Question: Is there a known reason why dropdown would not work inside a modal? I am using rails 4 and the dropdown works perfectly fine all over the app except for the modal. Here is how it is rendered

I suspect this might be an issue with javascript, I have tried changing the order of including javascripts in my application.js but nothing would work. Here is my application.js:
'''
//= require bootstrap
//= require jquery/jquery-2.1.1.js
//= require jquery_ujs
//= require turbolinks
//= require cloudinary
//= require jquery.turbolinks
//= require slimscroll/jquery.slimscroll.min.js
//= require bootstrap-sprockets
'''
Has anyone ran into this before? is there a fix for this? I tried searching all over but couldn't find any relevant solution
EDIT: The modal code
'''
<div class="modal fade" id="myModal" tabindex="-1" role="dialog" aria-labelledby="myModalLabel" aria-hidden="true">
'enter code here'<div class="modal-dialog">
<div class="modal-content">
<div class="modal-header">
<button type="button" class="close" data-dismiss="modal" aria-label="Close"><span aria-hidden="true">&times;</span></button>
<h4 class="modal-title" id="myModalLabel">Add Group</h4>
</div>
<div class="modal-body">
<div class="form-group"><label>Class name</label> <input type="name" placeholder="Choose a name for your group" class="form-control"></div>
<div class="form-group"><label>Class name</label> <input type="desc" placeholder="Add a description for your group" class="form-control"></div>
<div class="form-group">
<label class="font-noraml">Select</label>
<div class="input-group">
<select data-placeholder="Select a grade..." class="chosen-select" style="width:350px;" tabindex="2">
<option value="">Select</option>
<option value="Prekindergarten">Prekindergarten</option>
<option value="Kindergarten">Kindergarten</option>
<option value="1st">1st</option>
<option value="2nd">2nd</option>
<option value="3rd">3rd</option>
<option value="4th">4th</option>
<option value="5th">5th</option>
<option value="6th">6th</option>
<option value="7th">7th</option>
<option value="8th">8th</option>
<option value="9th">9th</option>
<option value="10th">10th</option>
<option value="11th">11th</option>
<option value="12th">12th</option>
<option value="Higher Education">Higher Education</option>
</select>
</div>
</div>
</div>
<div class="modal-footer">
<button type="button" class="btn btn-default" data-dismiss="modal">Close</button>
<button type="button" class="btn btn-primary">Save changes</button>
</div>
</div>
</div>
</div>
'''
Thanks
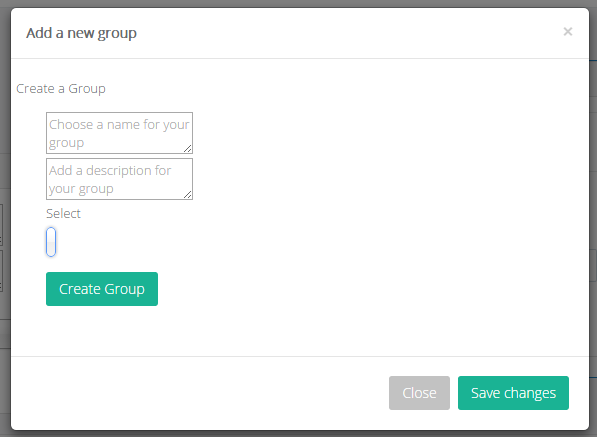
Answer: I assume you use the jQuery.Chosen plugin. Here's the code:
'''
$(document).ready(function() {
$('#myModal').on('show.bs.modal', function(e) {
console.debug('modal shown!');
$('.chosen-select', this).chosen({width: "350px"});
});
$("#myModal").modal('show');
});
'''
'''
<script src="https://cdnjs.cloudflare.com/ajax/libs/jquery/1.11.1/jquery.min.js">
</script>
<script src="https://maxcdn.bootstrapcdn.com/bootstrap/3.3.4/js/bootstrap.min.js">
</script>
<link href="https://maxcdn.bootstrapcdn.com/bootstrap/3.3.4/css/bootstrap.min.css" rel="stylesheet">
<script src="https://cdnjs.cloudflare.com/ajax/libs/chosen/1.4.2/chosen.jquery.min.js">
</script>
<link rel="stylesheet" href="https://cdnjs.cloudflare.com/ajax/libs/chosen/1.4.2/chosen.min.css">
<!-- Modal -->
<div class="modal fade" id="myModal" tabindex="-1" role="dialog" aria-labelledby="myModalLabel" aria-hidden="true">
<div class="modal-dialog">
<div class="modal-content">
<div class="modal-header">
<button type="button" class="close" data-dismiss="modal" aria-label="Close">
<span aria-hidden="true">
&times;
</span>
</button>
<h4 class="modal-title" id="myModalLabel">
Add Group
</h4>
</div>
<div class="modal-body">
<div class="form-group">
<label>
Class name
</label>
<input type="name" placeholder="Choose a name for your group" class="form-control">
</div>
<div class="form-group">
<label>
Description
</label>
<input type="desc" placeholder="Add a description for your group" class="form-control">
</div>
<div class="form-group">
<label class="font-noraml">
Select
</label>
<div class="input-group">
<select data-placeholder="Select a grade..." class="form-control chosen-select" style="width:350px;" tabindex="2">
<option value="">
</option>
<option value="Prekindergarten">
Prekindergarten
</option>
<option value="Kindergarten">
Kindergarten
</option>
<option value="1st">
1st
</option>
<option value="2nd">
2nd
</option>
<option value="3rd">
3rd
</option>
<option value="4th">
4th
</option>
<option value="5th">
5th
</option>
<option value="6th">
6th
</option>
<option value="7th">
7th
</option>
<option value="8th">
8th
</option>
<option value="9th">
9th
</option>
<option value="10th">
10th
</option>
<option value="11th">
11th
</option>
<option value="12th">
12th
</option>
<option value="Higher Education">
Higher Education
</option>
</select>
</div>
</div>
</div>
<div class="modal-footer">
<button type="button" class="btn btn-default" data-dismiss="modal">
Close
</button>
<button type="button" class="btn btn-primary">
Save changes
</button>
</div>
</div>
</div>
</div>
<div class="modal fade" id="myModal" tabindex="-1" role="dialog" aria-labelledby="myModalLabel" aria-hidden="true">
<div class="modal-dialog">
<div class="modal-content">
<div class="modal-header">
<button type="button" class="close" data-dismiss="modal" aria-label="Close">
<span aria-hidden="true">
&times;
</span>
</button>
<h4 class="modal-title" id="myModalLabel">
Add Group
</h4>
</div>
<div class="modal-body">
<div class="form-group">
<label>
Class name
</label>
<input type="name" placeholder="Choose a name for your group" class="form-control">
</div>
<div class="form-group">
<label>
Description
</label>
<input type="desc" placeholder="Add a description for your group" class="form-control">
</div>
<div class="form-group">
<label class="font-noraml">
Select
</label>
<div class="input-group">
<select data-placeholder="Select a grade..." class="form-control chosen-select" style="width:350px;" tabindex="2">
<option value="">
</option>
<option value="Prekindergarten">
Prekindergarten
</option>
<option value="Kindergarten">
Kindergarten
</option>
<option value="1st">
1st
</option>
<option value="2nd">
2nd
</option>
</select>
</div>
</div>
</div>
<div class="modal-footer">
<button type="button" class="btn btn-default" data-dismiss="modal">
Close
</button>
<button type="button" class="btn btn-primary">
Save changes
</button>
</div>
</div>
</div>
</div>
'''
Reference: <URL>